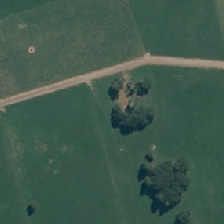
Land cover: deciduous_hardwood